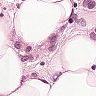
Metastatic tissue present: yes